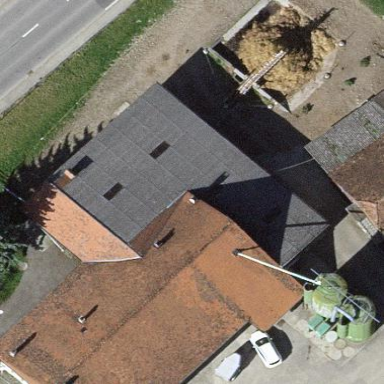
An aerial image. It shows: Farm building.